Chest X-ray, PA view. Patient: 24 years old, sex M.
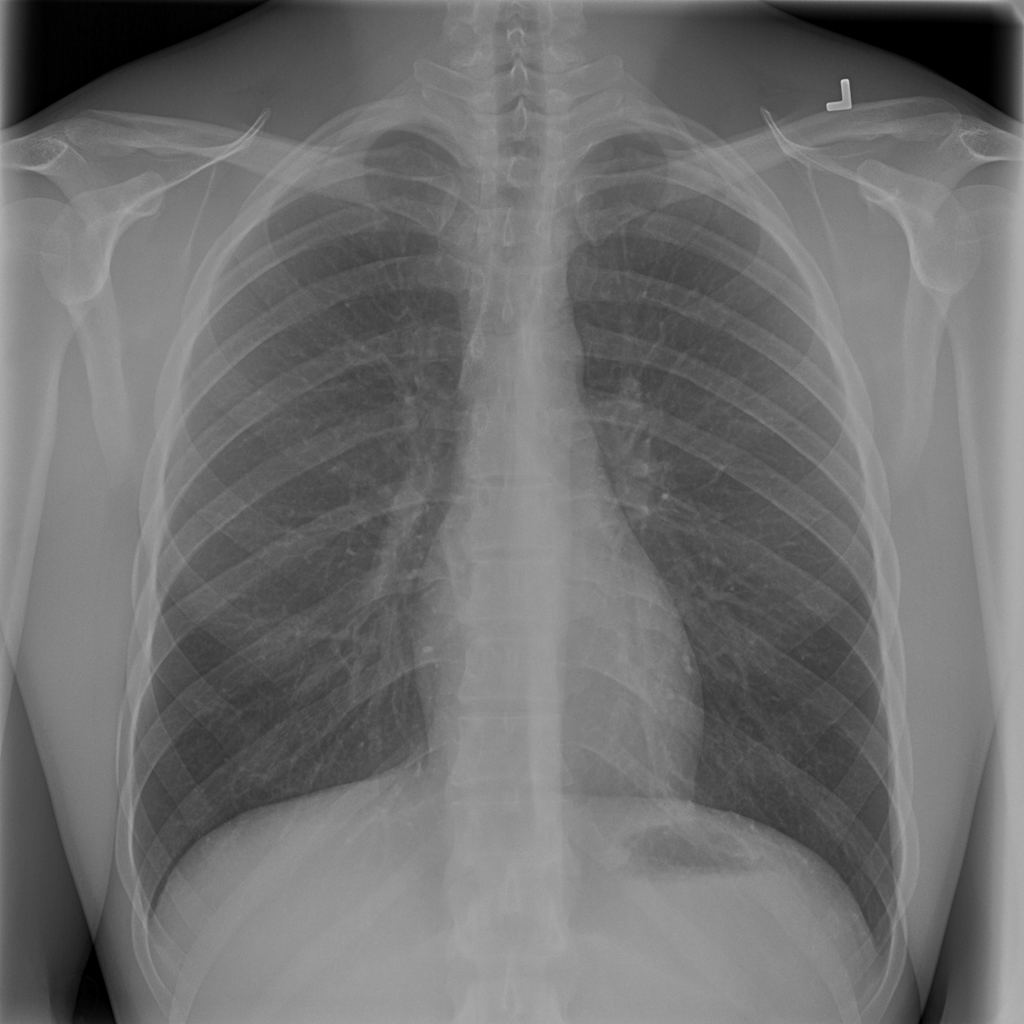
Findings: No Finding